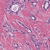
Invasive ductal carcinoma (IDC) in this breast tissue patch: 1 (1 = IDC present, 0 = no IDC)